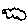
Label: cloud